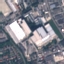
Land use / land cover class: Industrial